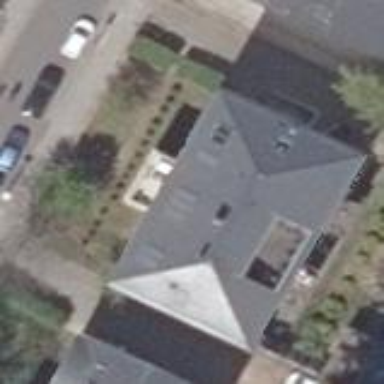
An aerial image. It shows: Hipped-roof apartment building with black roof. The building's exterior is light green.